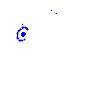
Particle: pion